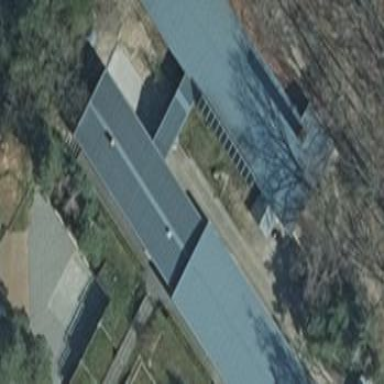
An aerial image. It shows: Guest house building designed for tourism.